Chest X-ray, AP view. Patient: 48 years old, sex M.
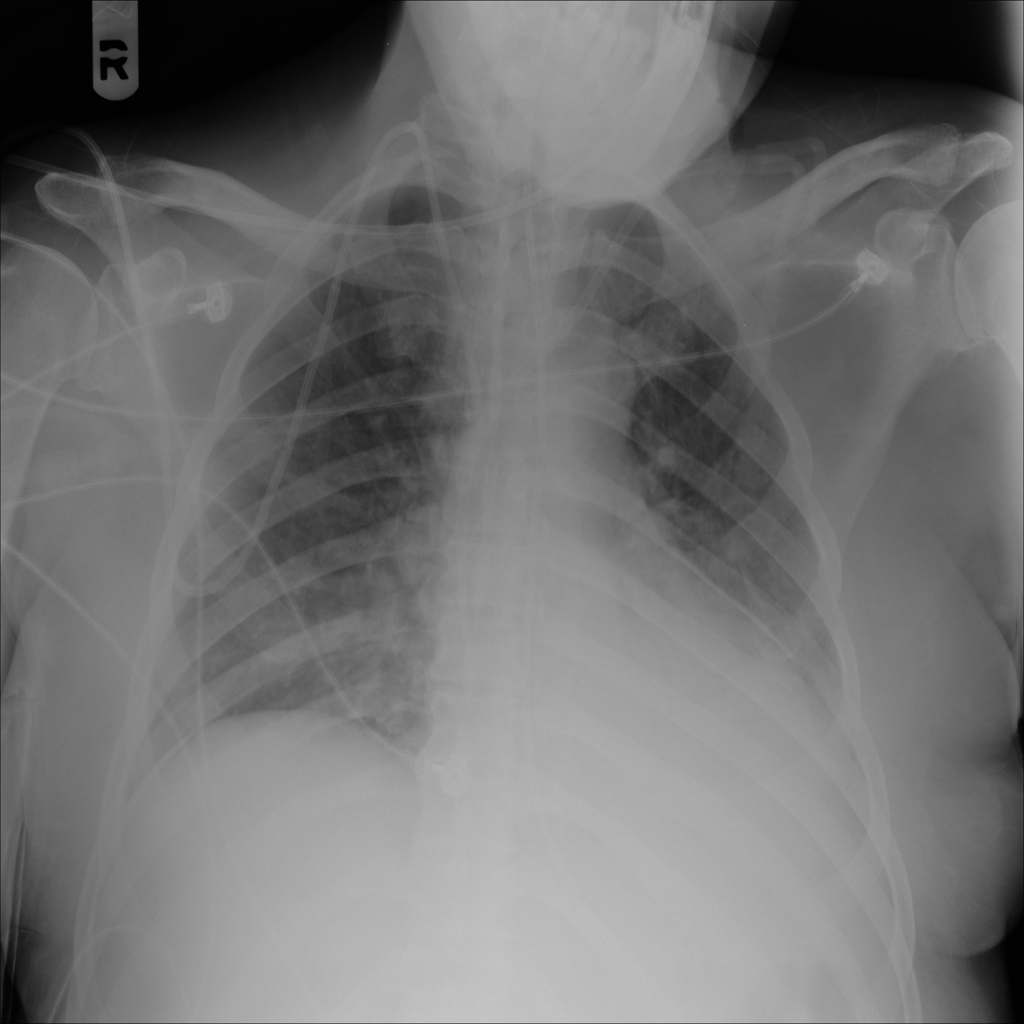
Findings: No Finding